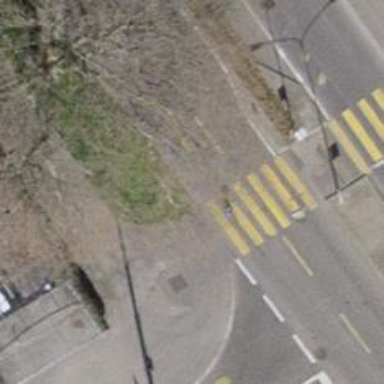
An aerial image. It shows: Uncontrolled zebra crossing with pedestrian island.